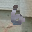
Label: 6